Aerial crown-view tile of a tropical tree (Barro Colorado Island, Panama), acquired 20240611:
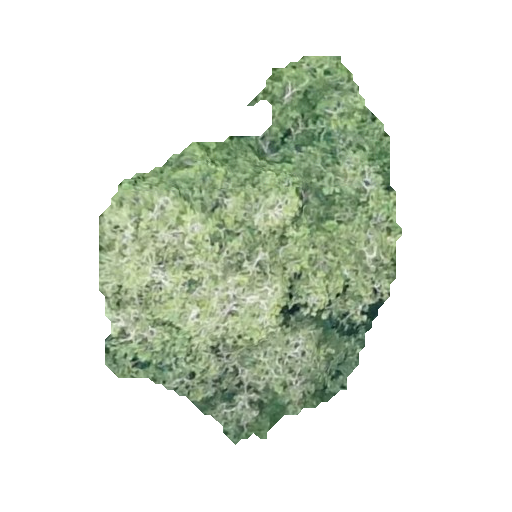
Species: Guapira myrtiflora
GBIF accepted scientific name: Guapira myrtiflora
Crown area: 122.033 m²